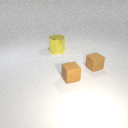
small brown rubber cube behind small brown rubber cube